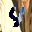
Label: 4